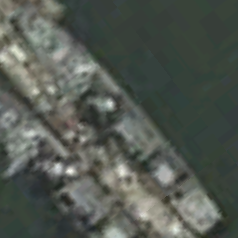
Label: cruiser